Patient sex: M
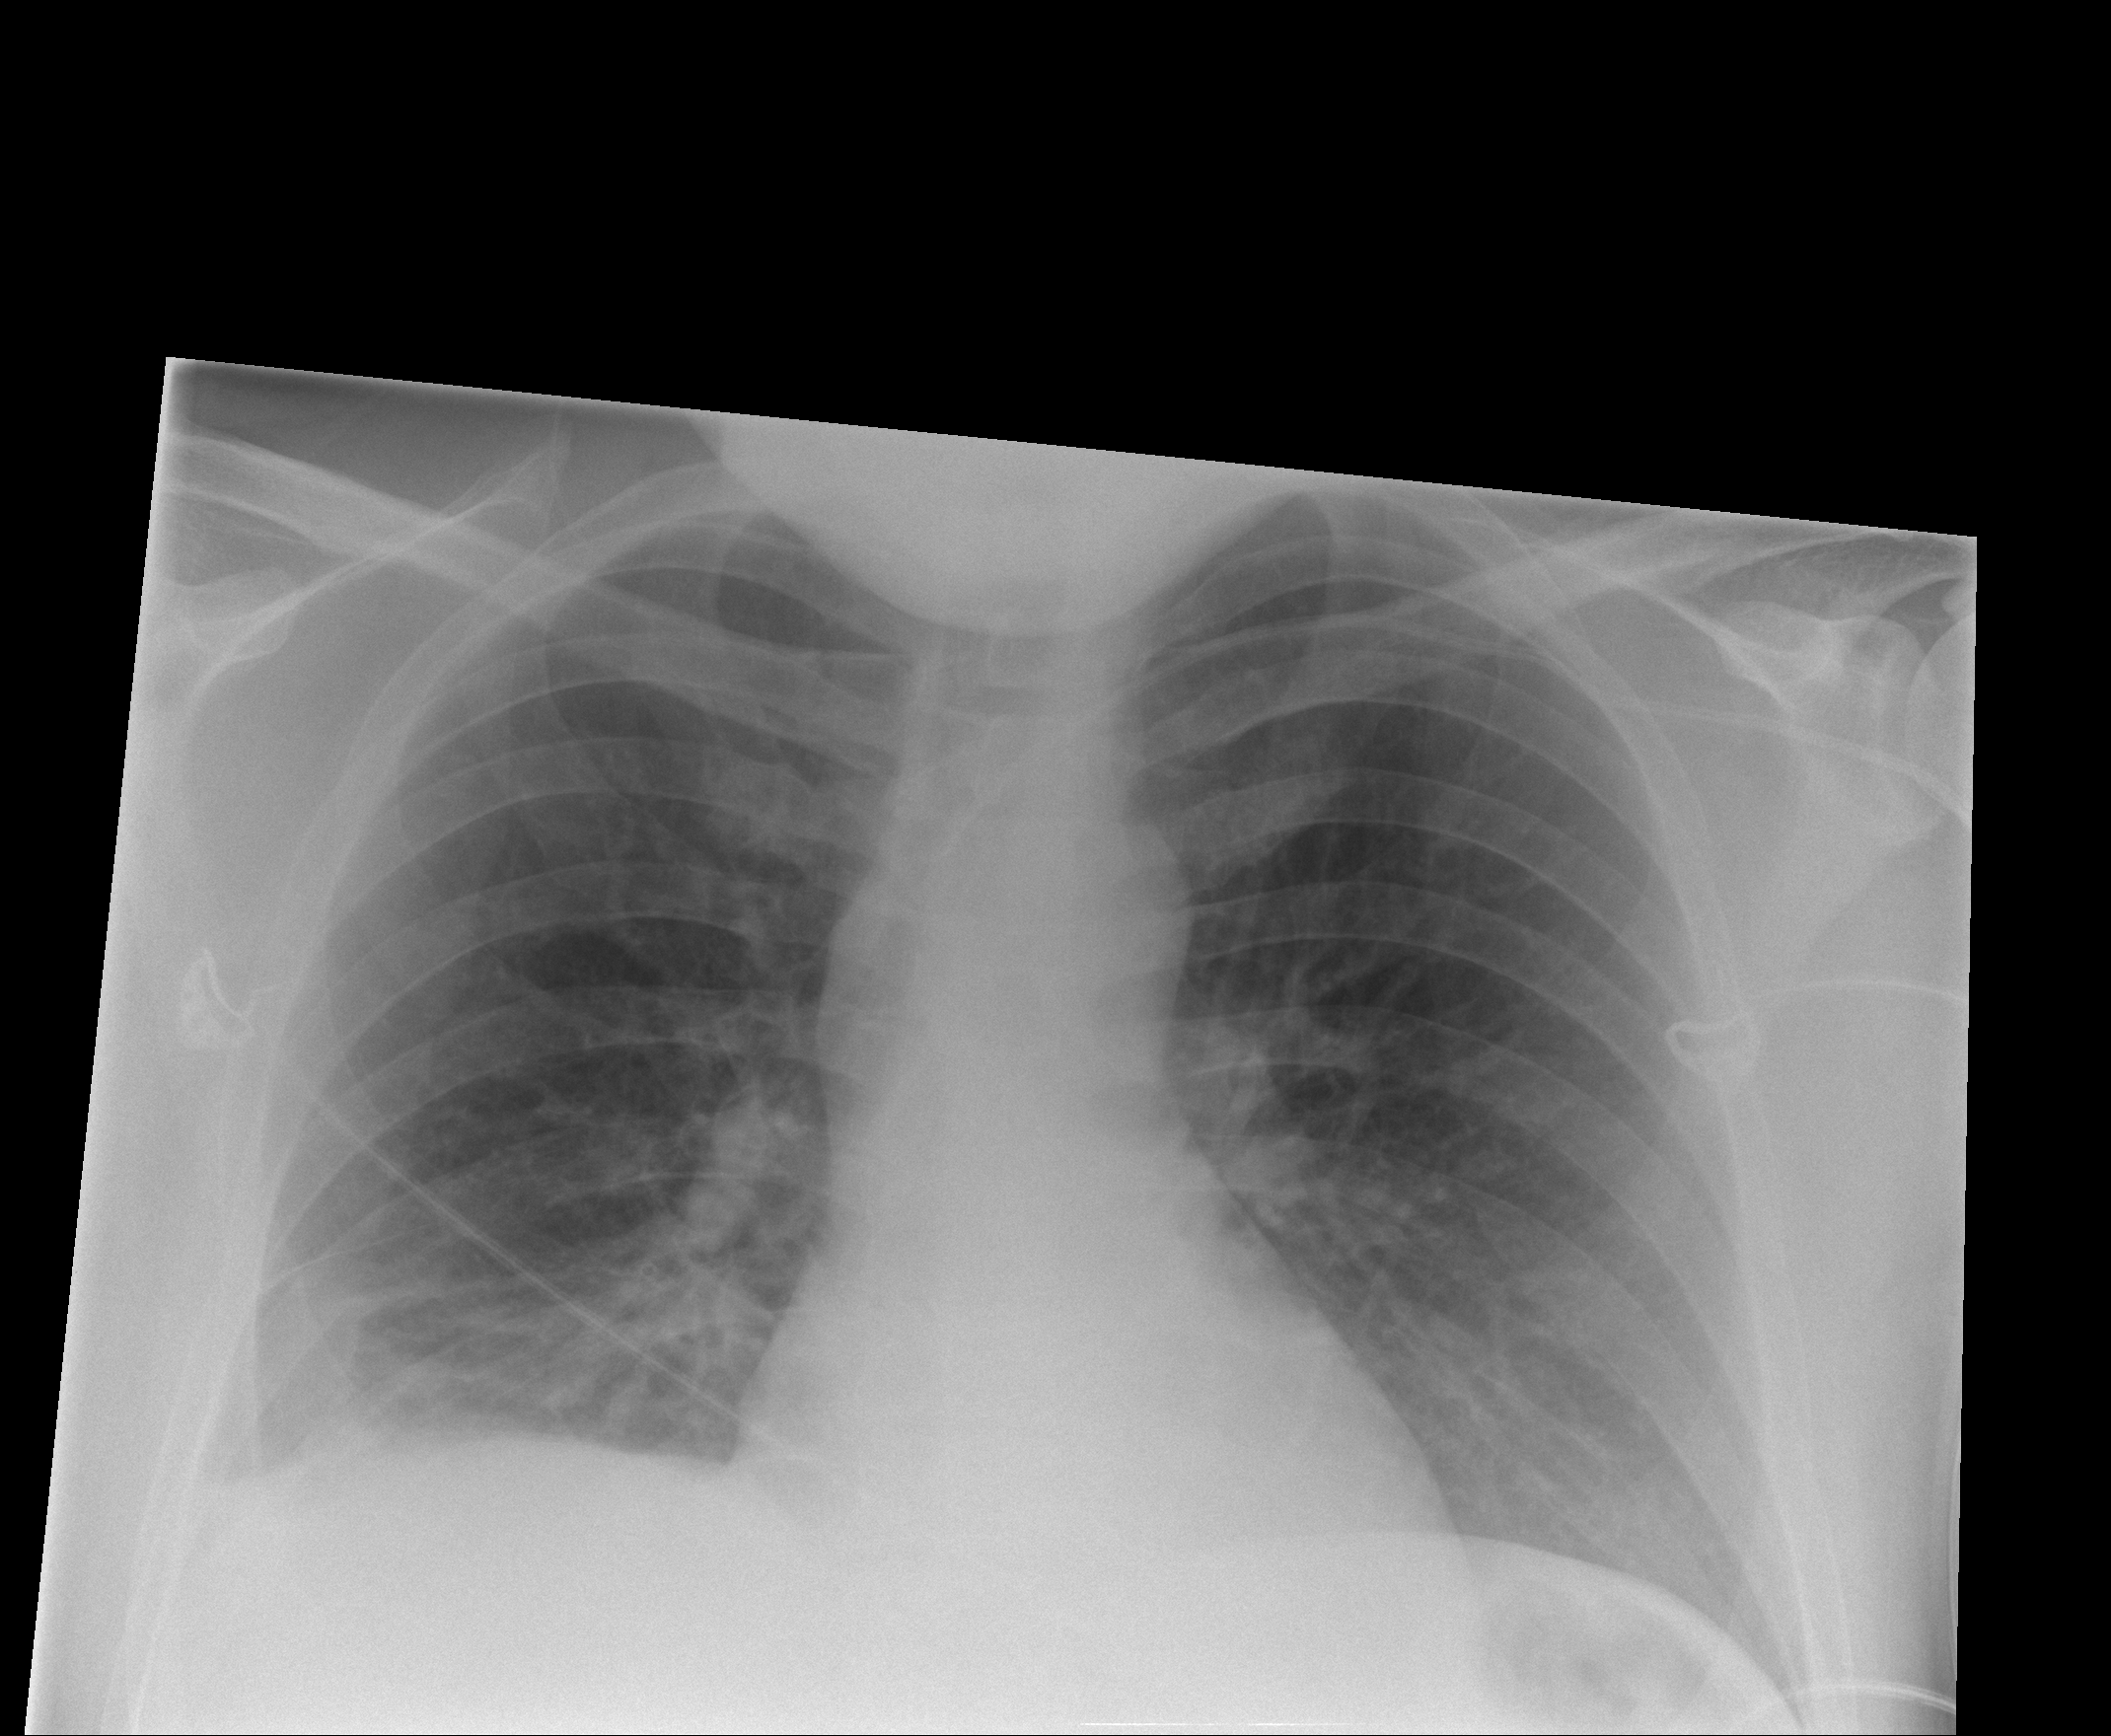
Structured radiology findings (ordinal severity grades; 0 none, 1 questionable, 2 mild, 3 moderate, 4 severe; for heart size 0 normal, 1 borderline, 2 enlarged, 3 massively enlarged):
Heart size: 0
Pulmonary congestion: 0
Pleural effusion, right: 0
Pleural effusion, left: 0
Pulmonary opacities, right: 1
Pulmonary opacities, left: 0
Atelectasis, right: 2
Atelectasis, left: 0